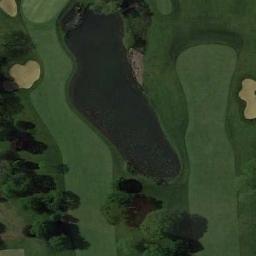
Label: golf_course